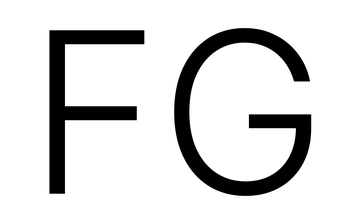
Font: Inter_Light